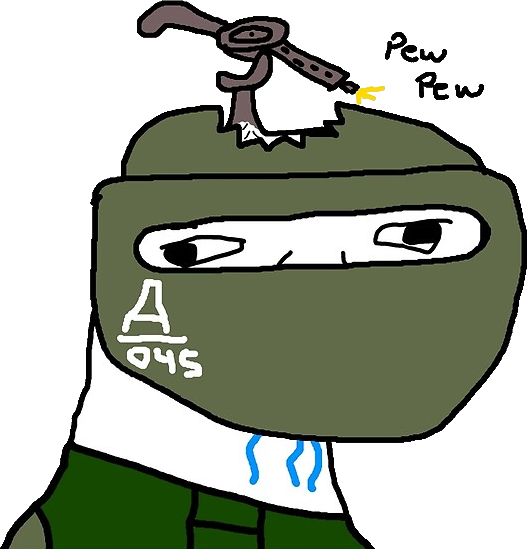
Label: 5_Brainlet